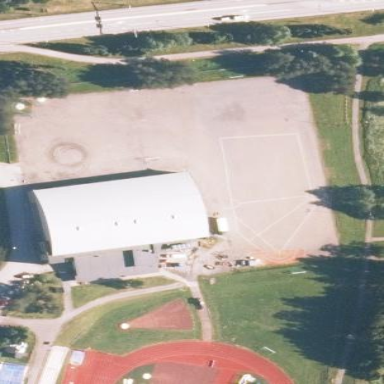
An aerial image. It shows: Soccer pitch for leisureland activities.